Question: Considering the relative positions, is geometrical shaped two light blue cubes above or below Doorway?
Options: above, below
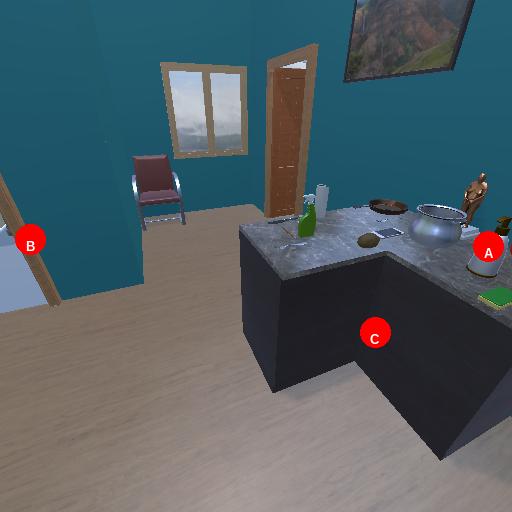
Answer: above